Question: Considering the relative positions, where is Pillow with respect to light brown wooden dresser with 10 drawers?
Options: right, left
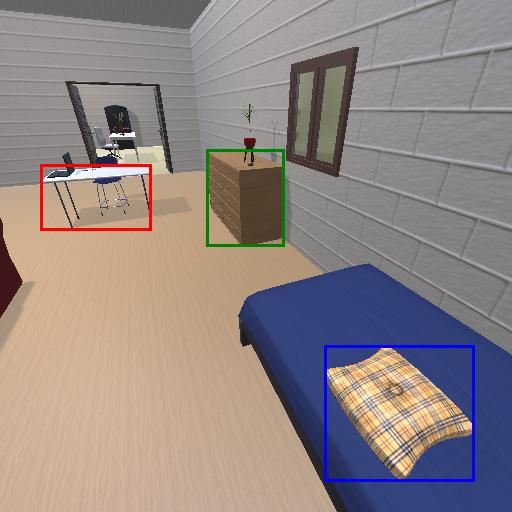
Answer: right